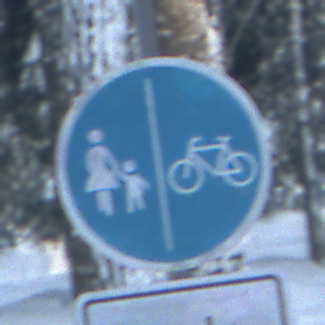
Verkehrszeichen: GetrennterRadUndGehwegRadwegRechts
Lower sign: HinweisDurchVerbaleAngabe2
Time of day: MorningAfternoon
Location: Outdoor (Nature)
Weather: Clear
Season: Winter
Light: Natural